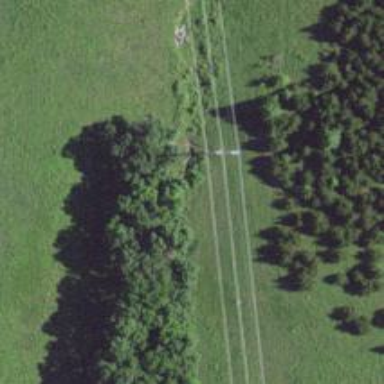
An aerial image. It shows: H-frame designed tower for power lines.